Question: I need to make a linear programming model. Here are the inequalities I'm using (for example):
'''
6x + 4y <= 24
x + 2y <= 6
-x + y <= 1
y <= 2
'''
I need to find the area described by these inequalities, and shade it in a graph, as well as keep track of the vertices of the bounding lines of this area, and draw the bounding line in a different color. See the graph below for an example of what I'm looking for.
.
I'm using Python 3.2, numpy, and matplotlib. Are there better modules for linear programming in Python?
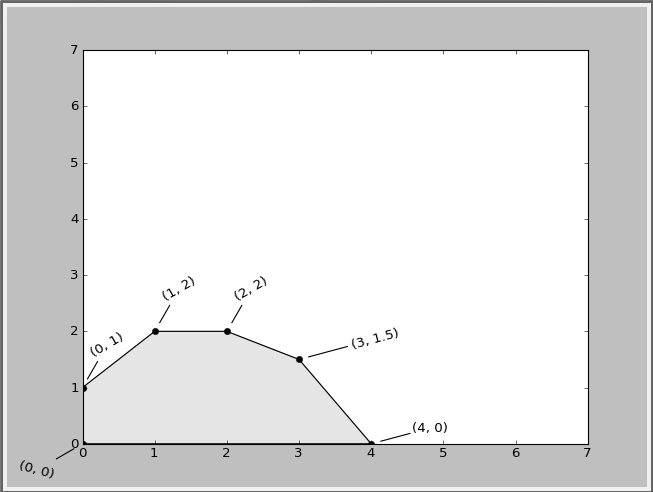
Answer: The answer has become somewhat outdated in the past 4 years,
here is an update. You have many options:
- If you do not do it Python then it is a lot more easier to
do this in a , see <URL> these
days through its Python API. It is a commercial, closed-source
product but free for academic research.- With <URL> and then
solve them with GLPK, COIN CLP/CBC, CPLEX, or XPRESS through their
command-line interface. This approach has its advantages and
disadvantages.- The <URL> (I have
never tried this one.)- Apparently, <URL>, I did
not know that. I have been using <URL> for 8 years now and I can
highly recommend GLPK. The <URL> seem really nice!- You can find other possibilites at in the Wikibook under
<URL> Note that many of these are not necessarily resticted
to GLPK.